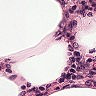
Metastatic tissue present: no